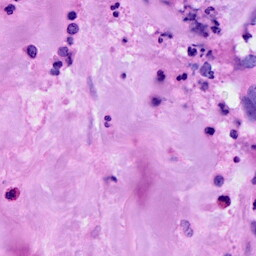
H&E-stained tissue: Breast